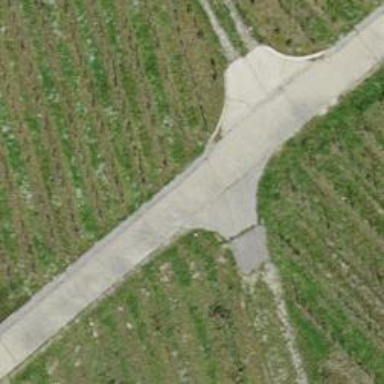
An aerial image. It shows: Paved track with grade 1 tracktype.